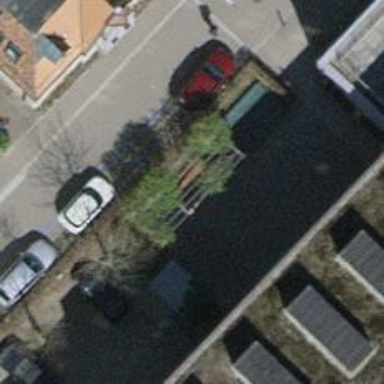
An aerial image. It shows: Bicycle parking area.